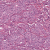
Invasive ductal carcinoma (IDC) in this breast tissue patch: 1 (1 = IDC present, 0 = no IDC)